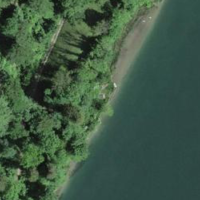
EUNIS habitat code: 15
Species observed at this site:
Mercurialis perennis
Lamium galeobdolon